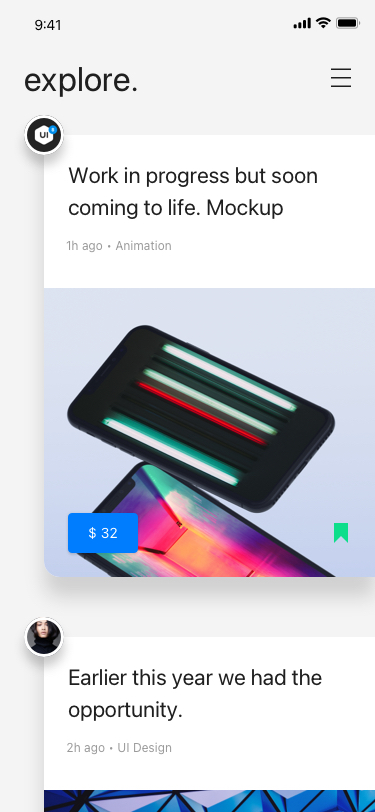
Text in this UI design:
explore.
Earlier this year we had the opportunity.
2h ago • UI Design
Work in progress but soon coming to life. Mockup available here
1h ago • Animation